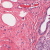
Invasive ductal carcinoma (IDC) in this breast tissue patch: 0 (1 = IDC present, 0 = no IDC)